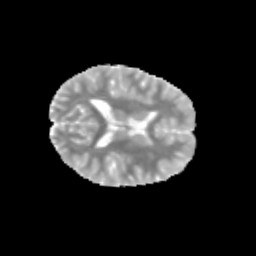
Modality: MD
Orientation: axial
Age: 11
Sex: female
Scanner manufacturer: siemens
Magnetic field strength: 3 T
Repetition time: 3.8 s
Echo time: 0.07 s